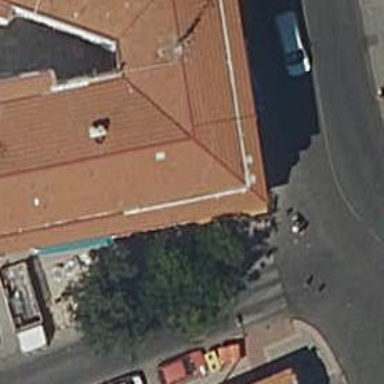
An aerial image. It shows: Restaurant.